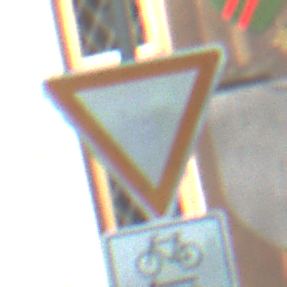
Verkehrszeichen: VorfahrtGewaehren
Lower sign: RichtungsangabeDurchPfeile9
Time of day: MorningAfternoon
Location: Outdoor (Urban)
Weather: PartlyCloudy
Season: NotSpecified
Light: Natural